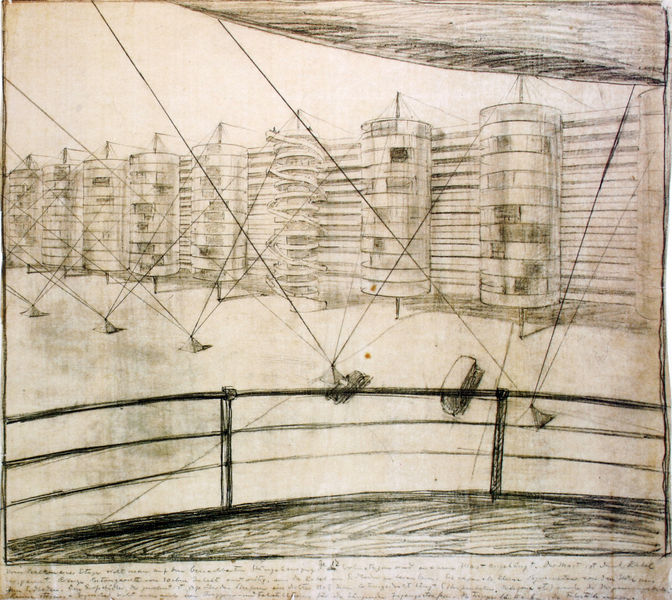
Titel: Hängehäuser, Ausblick "von Haus zu Haus"
Künstler: Bodo Rasch
Schlagwörter: himmel, schatten, weiß, braun, grau, kreide, licht, skizze, stützen, zeichnung, dach, gebäude, architektur, brücke, balkon, schrift, fassade, wohnhäuser, grafik, graphik, platz, reling, seile, metall, geländer, befestigung, türme, balustrade, kohle, text, beschriftung, bleistift, entwurf, reihen, halbrund, risalit, diagonale, etagen, geschosse, plan, anker, wendeltreppe, vorlage, stockwerke, handschrift, drähte, zeltdach, treppenturm, wohnblocks, bus